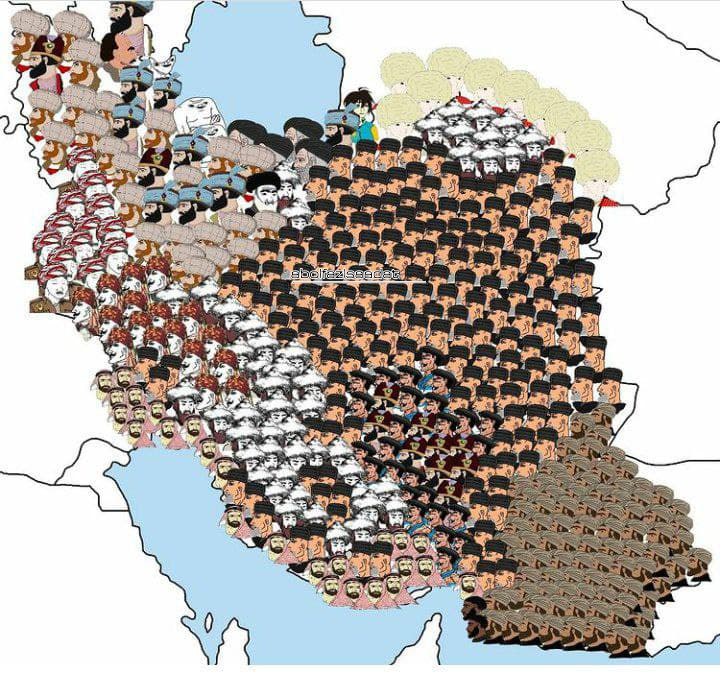
Label: 5_Wojak_with_Background